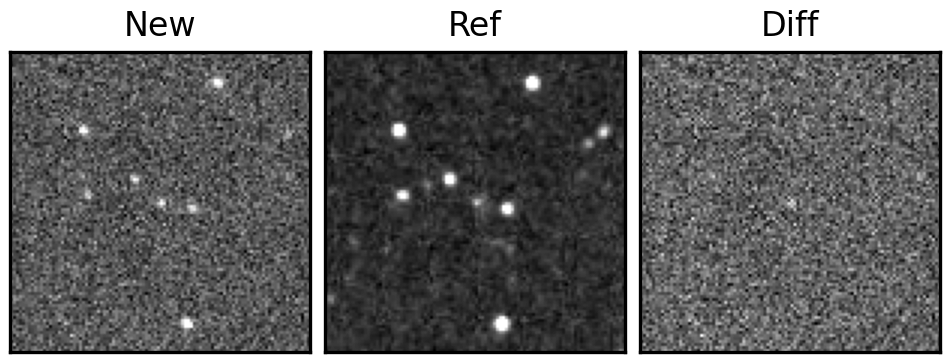
Label: real